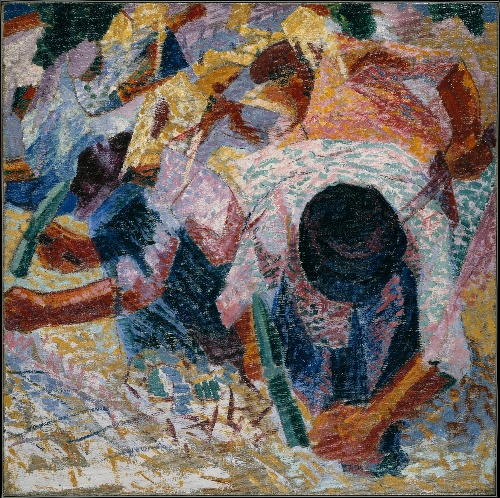
Title: The Street Pavers
Artist: Umberto Boccioni
Artist bio: Italian, Reggio 1882–1916 Sorte
Date: 1914
Object type: Painting
Classification: Paintings
Medium: Oil on canvas
Dimensions: 39 3/8 × 39 3/8 in. (100 × 100 cm)
Department: Modern and Contemporary Art
Credit line: Bequest of Lydia Winston Malbin, 1989
Accession year: 1990
Repository: Metropolitan Museum of Art, New York, NY